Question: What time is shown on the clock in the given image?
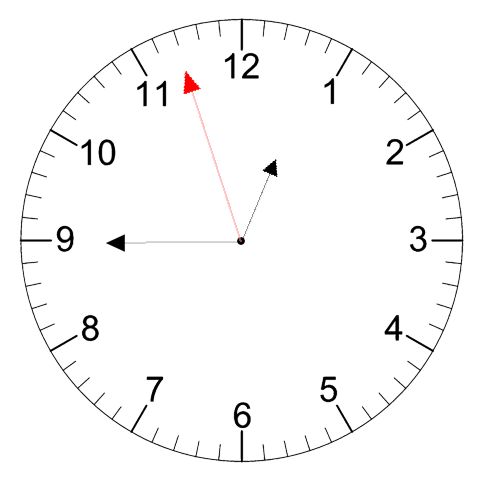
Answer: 12:44:57